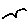
Label: bird